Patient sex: F
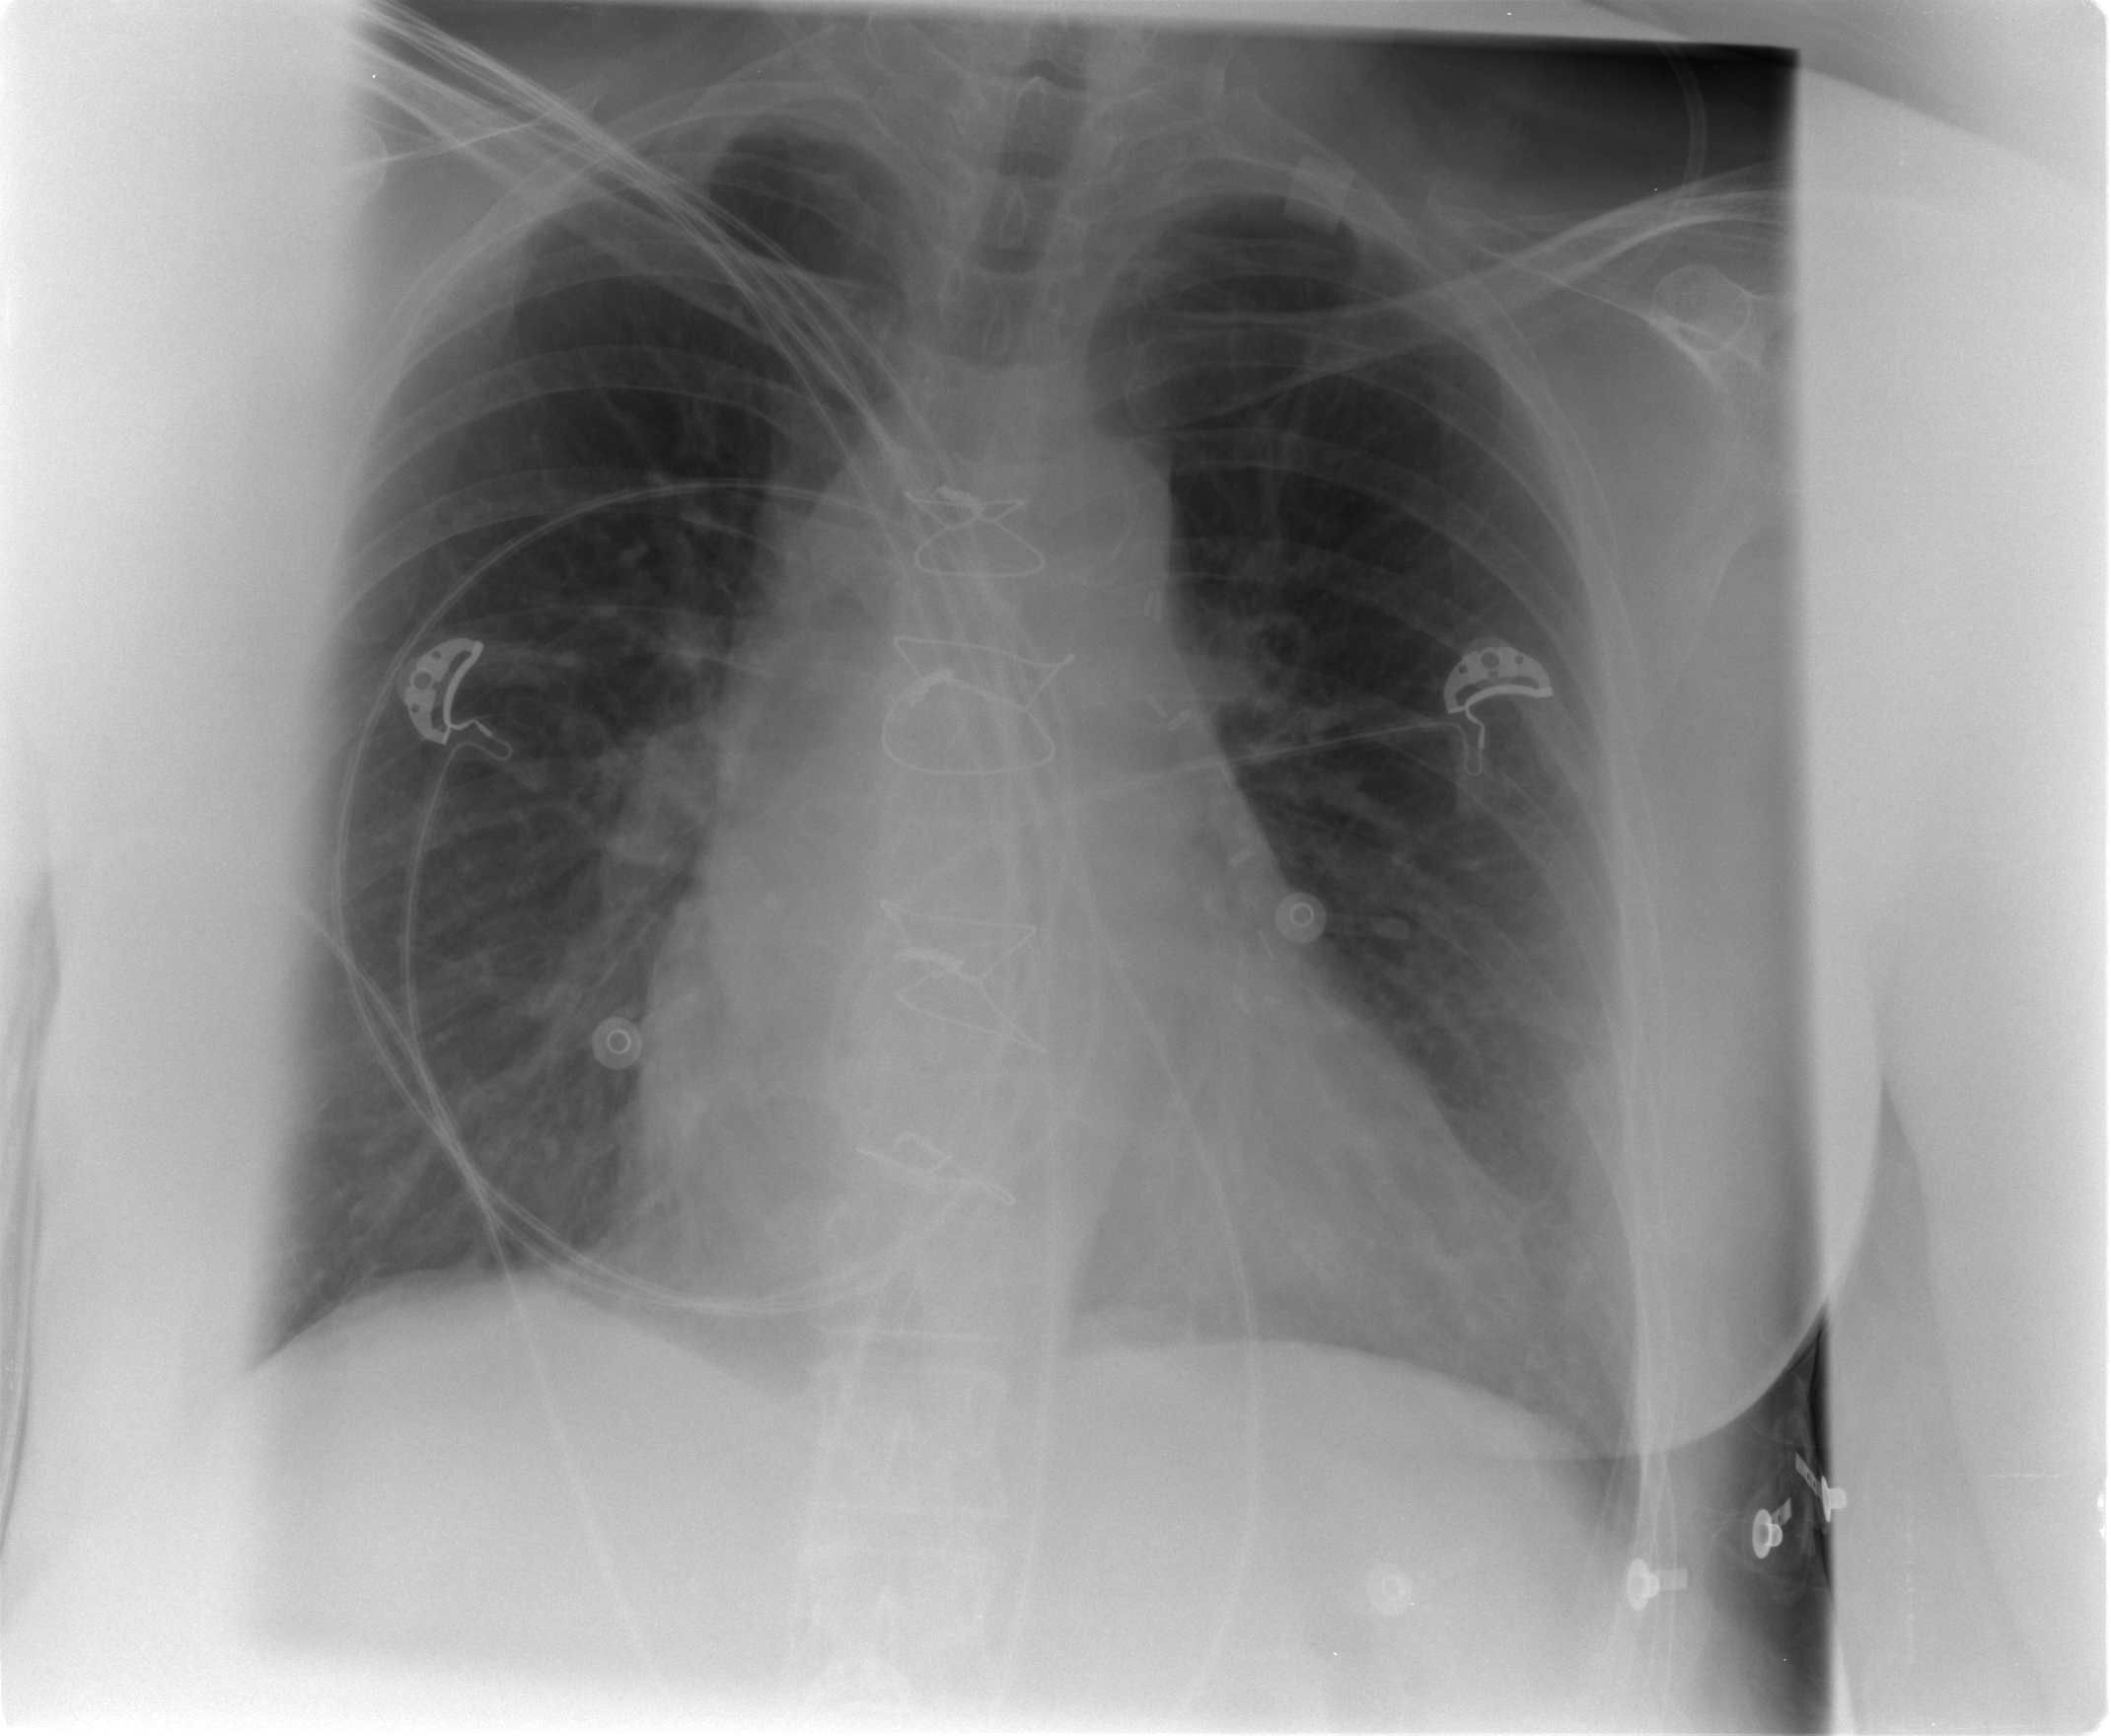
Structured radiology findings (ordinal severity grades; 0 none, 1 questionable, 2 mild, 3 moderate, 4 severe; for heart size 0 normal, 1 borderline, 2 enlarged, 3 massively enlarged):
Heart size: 2
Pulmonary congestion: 1
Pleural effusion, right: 0
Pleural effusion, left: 0
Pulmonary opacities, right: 0
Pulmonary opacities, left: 0
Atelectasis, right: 0
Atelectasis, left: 1